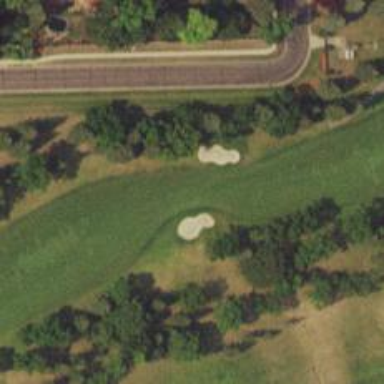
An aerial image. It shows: View of golf hole.